Question: '''
VerticalText vt = new VerticalText(writer.getDirectContent());
vt.setVerticalLayout(marginLeft + squareHeight, 1191.0f - marginTop, squareHeight, 3, 20);
vt.setAlignment(Element.ALIGN_CENTER);
Paragraph p = new Paragraph(imgr.getText(), fontV);
p.setLeading(10);
vt.addText(p);
vt.go();
'''
The result : Text is middle in vertical mode.
I want to display text is center in horizontal mode as below link:

How to solve this problem ?
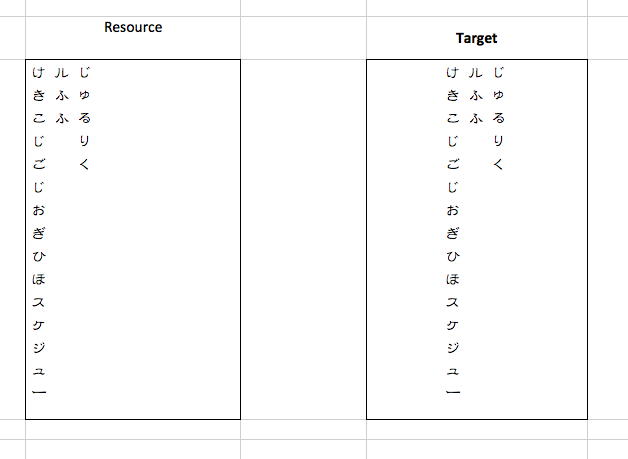
Answer: As documented, left, center and right align has a different meaning in the context of 'VerticalText'. Left is top, center is middle and right is bottom.
With class 'VerticalText', you always write from right to left. There is currently no way to align the text as shown in the screen shot to the right.
However, you could work around this problem by adding the vertical text in simulation mode first and then calculate the number of lines that have been written.
See for instance the <URL> example from my book. I have adapted the code of that example like this:
'''
BaseFont bf = BaseFont.createFont(
"KozMinPro-Regular", "UniJIS-UCS2-V", BaseFont.NOT_EMBEDDED);
Font font = new Font(bf, 20);
VerticalText vt = new VerticalText(writer.getDirectContent());
vt.setVerticalLayout(390, 570, 540, 12, 30);
vt.addText(new Chunk(MOVIE, font));
vt.go();
System.out.println(vt.getMaxLines());
vt.addText(new Phrase(TEXT1, font));
vt.go();
System.out.println(vt.getMaxLines());
vt.setAlignment(Element.ALIGN_RIGHT);
vt.addText(new Phrase(TEXT2, font));
vt.go();
System.out.println(vt.getMaxLines());
'''
The output of the 'System.out' calls is:
'''
11
4
1
'''
These numbers are the number of lines that are available after each 'go()'.
We start with 12 lines as defined in the 'setVerticalLayout()' method.
We add 'MOVIE' and there are 11 lines left. We've defined a leading of 30, which means we've already consumed (12 - 11) x 30pt = 30pt.
Then we add 'TEXT1' which is distributed over 7 lines, which take 7 * 30pt in width. In total we now have consumed (12 - 4) x 30pt = 240pt.
Finally we add 'TEXT2' which is distributed over 3 lines. Only 1 line is left. The total horizontal width of all the text is 330pt (we had only 30pt left).
Now that you know this math, you can execute the 'go()' method in simulation mode, calculate the width that was consumed and use that info to add your text for real at the desired position.